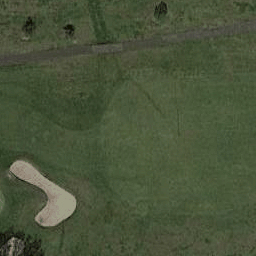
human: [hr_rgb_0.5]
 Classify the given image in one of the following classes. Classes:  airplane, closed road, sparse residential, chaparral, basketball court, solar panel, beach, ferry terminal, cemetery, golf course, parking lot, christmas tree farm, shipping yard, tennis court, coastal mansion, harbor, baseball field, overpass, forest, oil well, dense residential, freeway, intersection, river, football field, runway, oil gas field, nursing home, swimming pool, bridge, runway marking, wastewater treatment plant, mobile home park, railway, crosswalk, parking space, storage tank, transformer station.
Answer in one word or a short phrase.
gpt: golf course